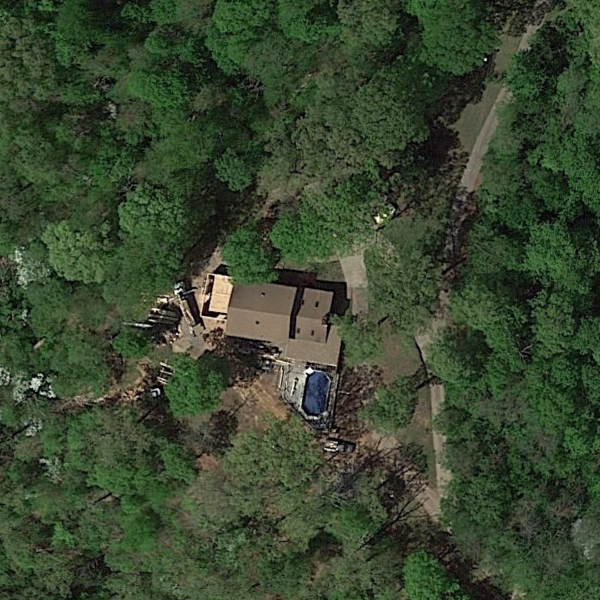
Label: SparseResidential